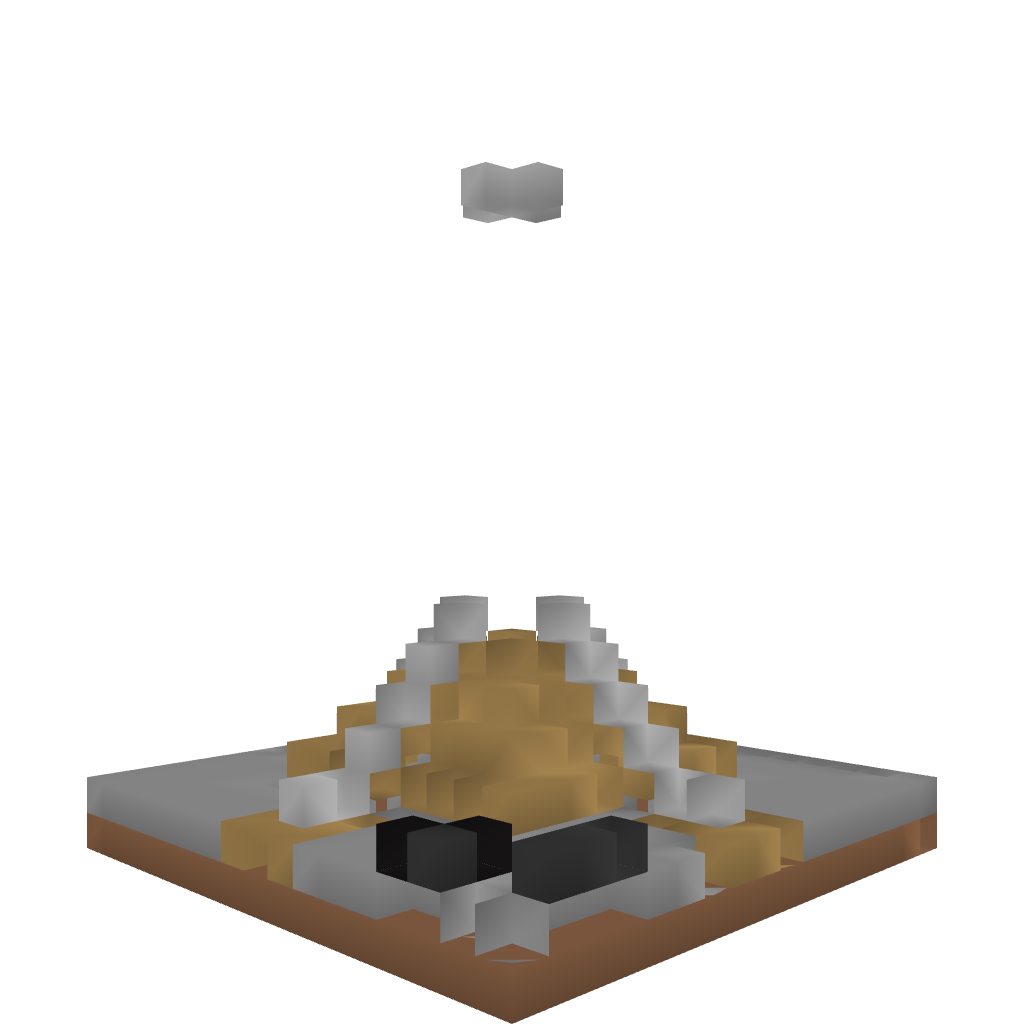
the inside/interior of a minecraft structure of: Water fountain!